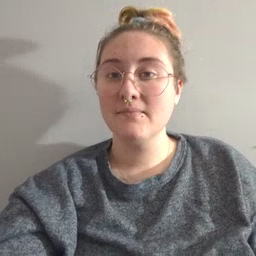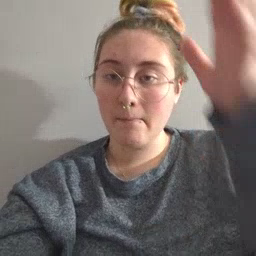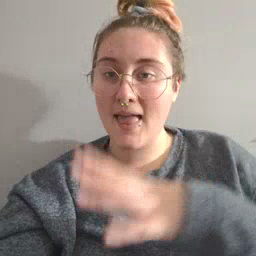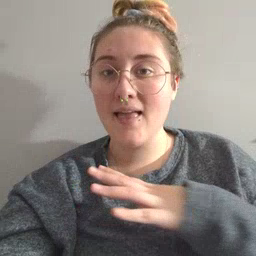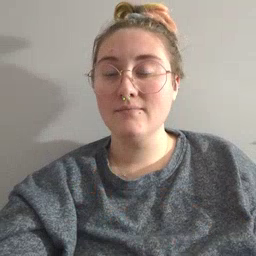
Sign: man